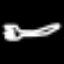
Label: fork